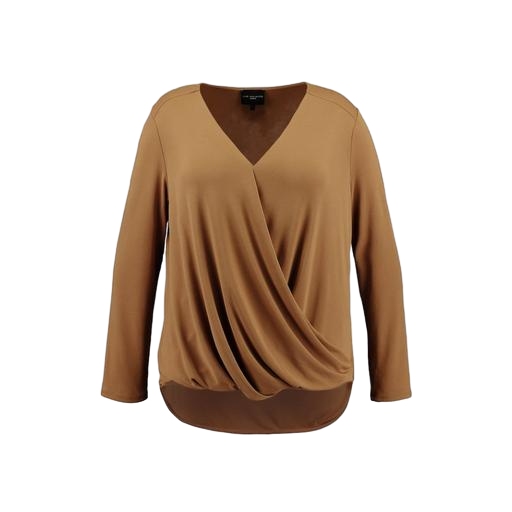
brown layered-look draped-front top, drape front blouse, natural faux-wrap jersey shirt, white background